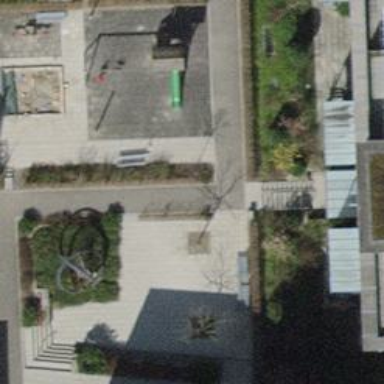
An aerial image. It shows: Playground area for leisure land.